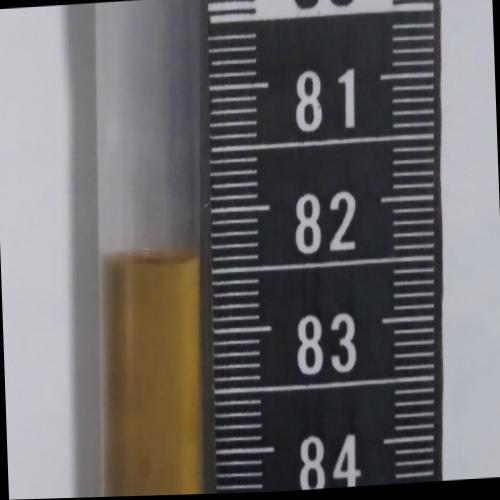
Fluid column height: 82.4 cm